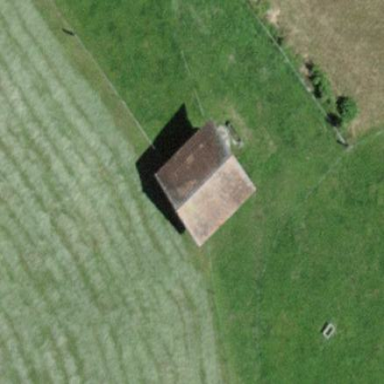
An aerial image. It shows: Barn.